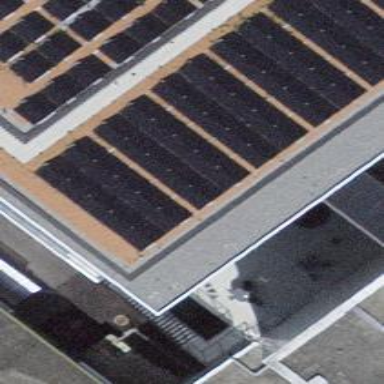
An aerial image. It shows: Solar power generator.